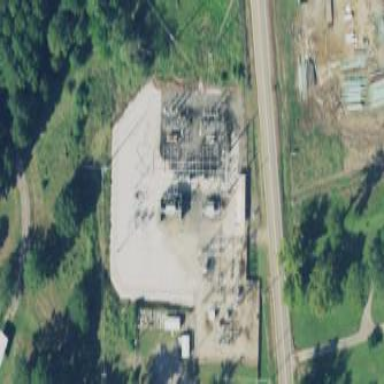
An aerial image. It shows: Outdoor power substation at the transmission level.